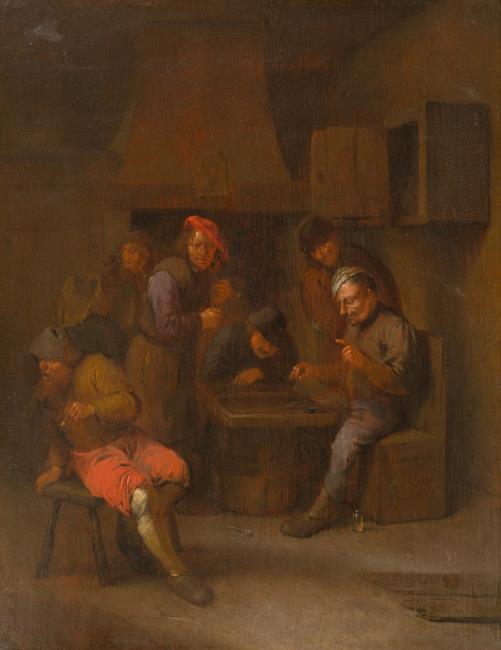
Title: Tavern interior with men smoking and playing backgammon
Artist: Egbert van Heemskerck (I)
Earliest date: 1646
Latest date: 1704
Genre: painting
Iconography: Tobacco
Keywords: genre, inn interior, company of peasants, full-length portrait, sitting, standing (position), beret, tric-trac (board game), smoking (activity), looking on, tric-trac board, pipe, barrel (container), stool (seat), mantelpiece